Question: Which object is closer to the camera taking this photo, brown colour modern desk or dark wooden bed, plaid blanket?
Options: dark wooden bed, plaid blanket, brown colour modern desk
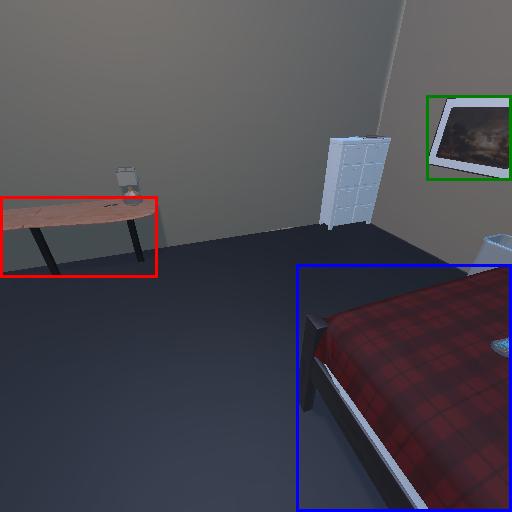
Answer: dark wooden bed, plaid blanket